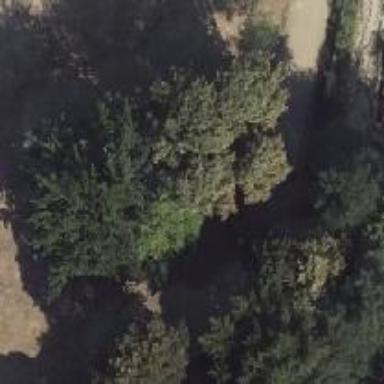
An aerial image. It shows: Broadleaved deciduous tree located in park.